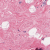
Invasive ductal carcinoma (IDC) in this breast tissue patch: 0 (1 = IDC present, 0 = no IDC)